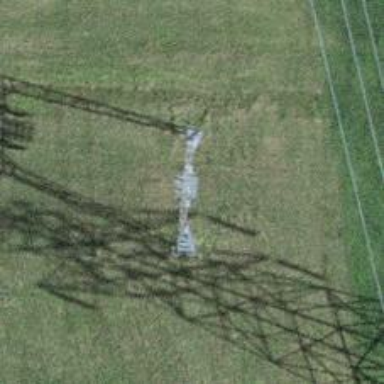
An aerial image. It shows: Pylon used for aerialway.